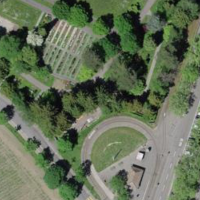
EUNIS habitat code: 53
Species observed at this site:
Certhia brachydactyla
Corvus corone
Turdus philomelos
Dendrocopos major
Chiasmia clathrata
Buteo buteo
Sylvia atricapilla
Salvia pratensis
Phylloscopus collybita
Geranium sanguineum
Erithacus rubecula
Pica pica
Garrulus glandarius
Columba livia
Picus viridis
Cyanistes caeruleus
Anas platyrhynchos
Chloris chloris
Troglodytes troglodytes
Streptopelia decaocto
Passer domesticus
Fringilla coelebs
Carduelis carduelis
Passer montanus
Turdus merula
Columba palumbus
Parus major
Milvus milvus